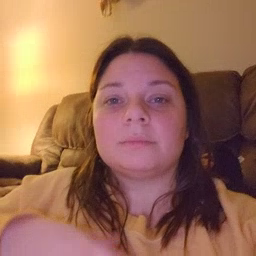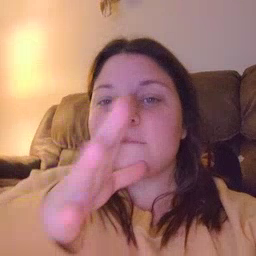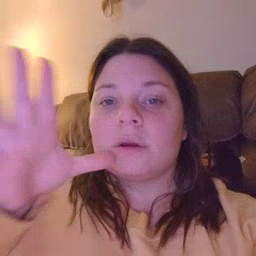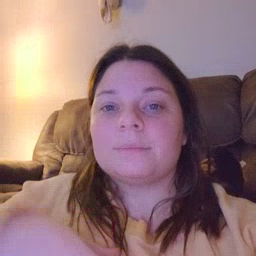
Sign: farm